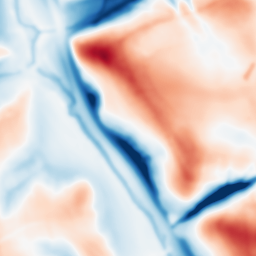
Category: multiscale
Decomposition family: dog_multiscale
Decomposition parameters: sigma_ratio: 1.6
n_scales: 5
base_sigma: 2
Upsampling method: bicubic_3x
Upsampling parameters: scale: 3
Upsampling scale: 3